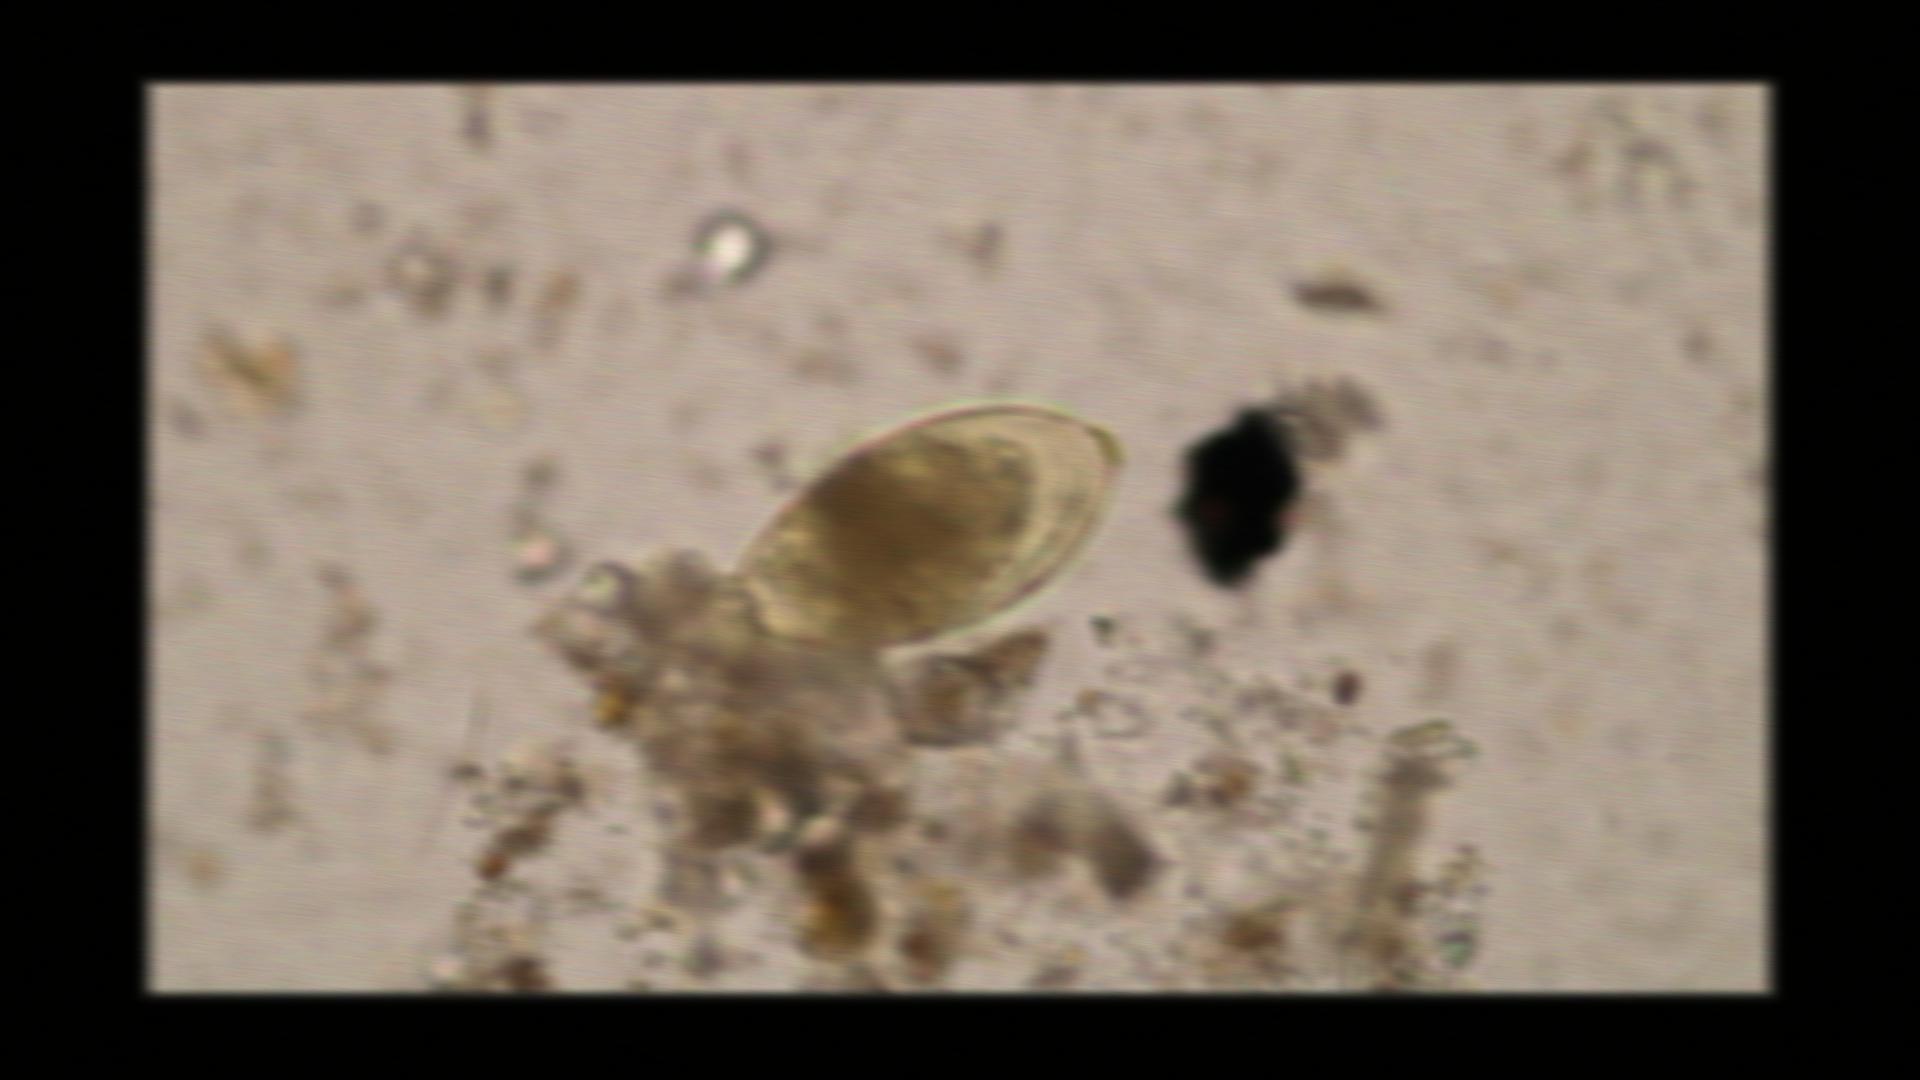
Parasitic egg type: Fasciolopsis buski